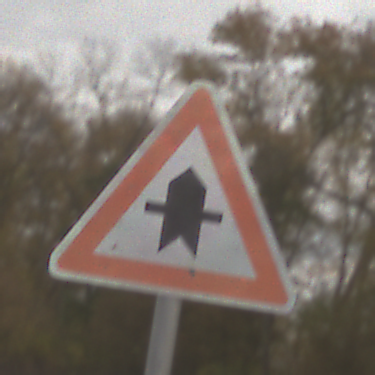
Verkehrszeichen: Vorfahrt
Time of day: MorningAfternoon
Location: Outdoor (Nature)
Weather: Overcast
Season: NotSpecified
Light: Natural